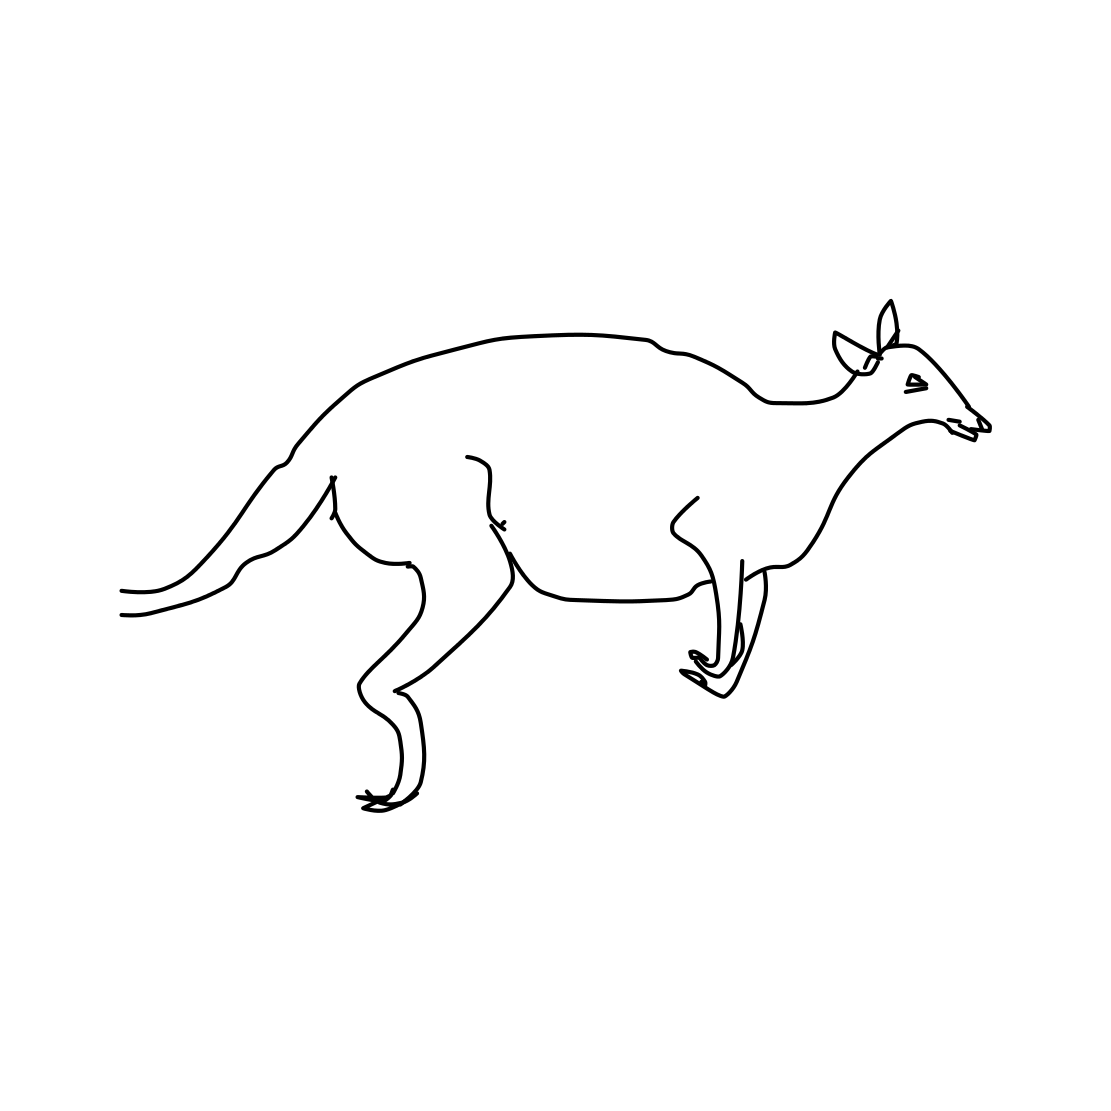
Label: kangaroo